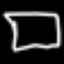
Label: square